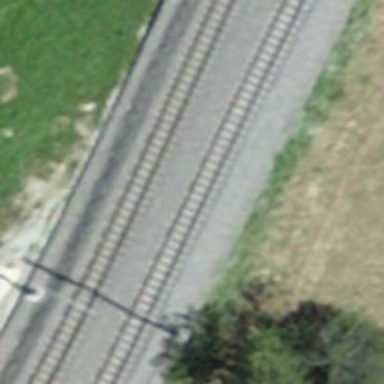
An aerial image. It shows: Narrow gauge railway siding with one track. The railway line is electrified with contact line.